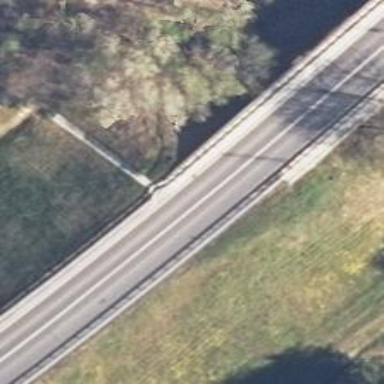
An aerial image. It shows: Primary highway bridge with asphalt surface.